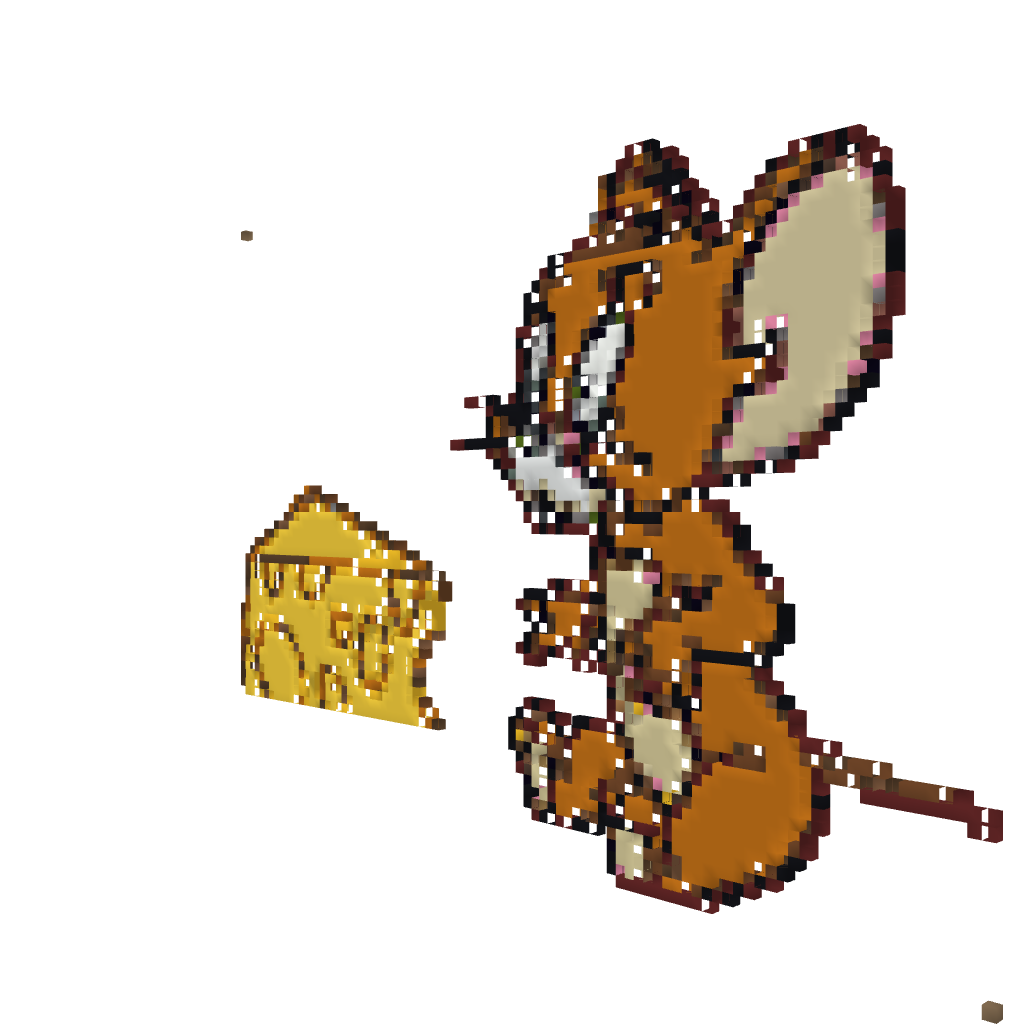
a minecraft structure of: Jerry